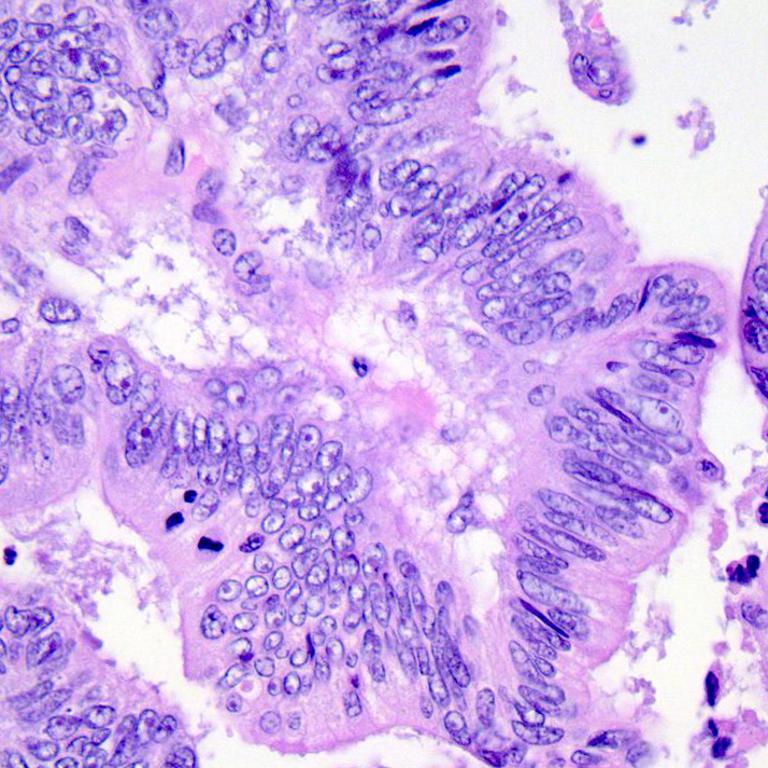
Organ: colon
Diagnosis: adenocarcinomas